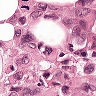
Metastatic tissue present: yes